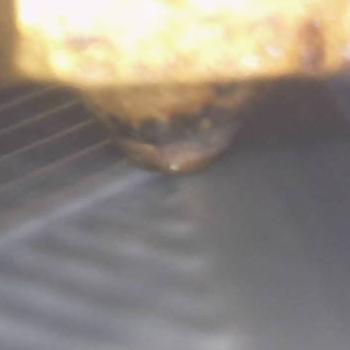
Flow rate: 70%